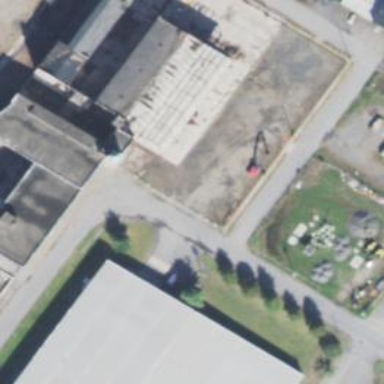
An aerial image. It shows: Manufacturing building.